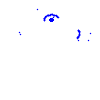
Particle: electron